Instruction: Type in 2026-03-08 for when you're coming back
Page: home
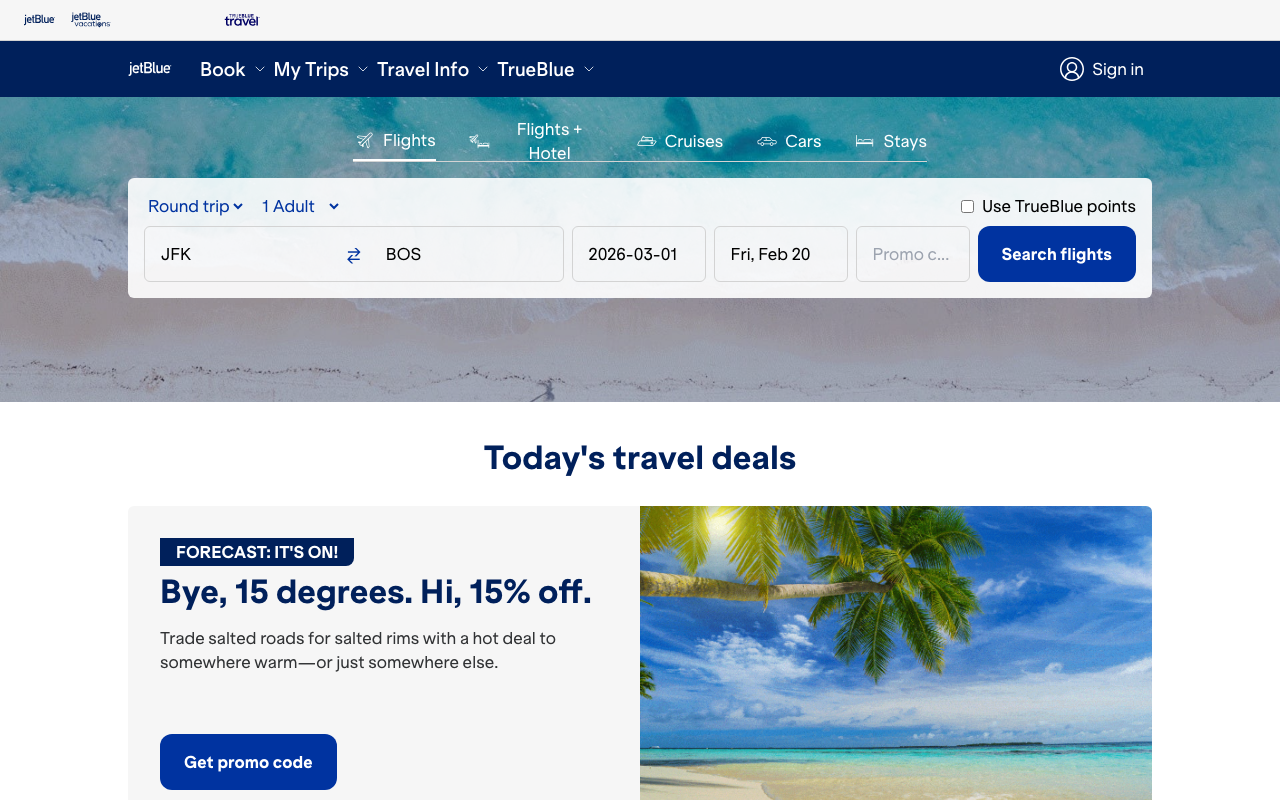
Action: type